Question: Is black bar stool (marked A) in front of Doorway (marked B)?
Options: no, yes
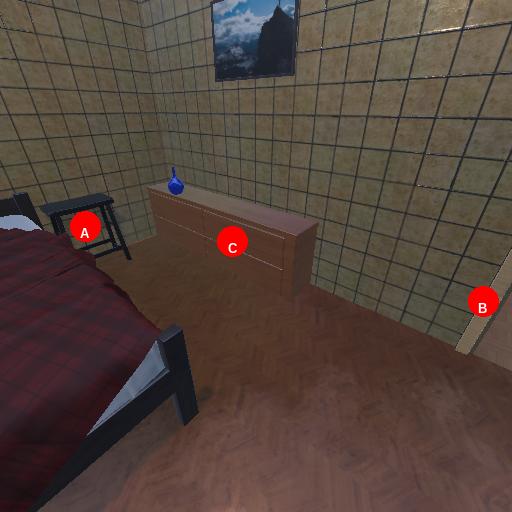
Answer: no